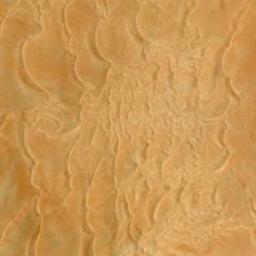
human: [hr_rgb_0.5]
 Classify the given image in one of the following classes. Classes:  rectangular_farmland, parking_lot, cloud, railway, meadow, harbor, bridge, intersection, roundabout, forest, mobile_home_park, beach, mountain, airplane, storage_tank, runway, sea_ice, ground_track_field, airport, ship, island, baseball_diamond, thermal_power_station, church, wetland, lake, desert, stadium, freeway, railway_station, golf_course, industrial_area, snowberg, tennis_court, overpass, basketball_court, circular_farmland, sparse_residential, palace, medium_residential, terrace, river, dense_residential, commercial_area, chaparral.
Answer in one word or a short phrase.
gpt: desert